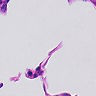
Metastatic tissue present: no